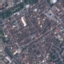
Land use / land cover class: Residential